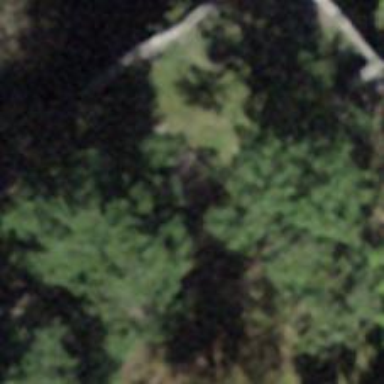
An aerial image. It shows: Bench.